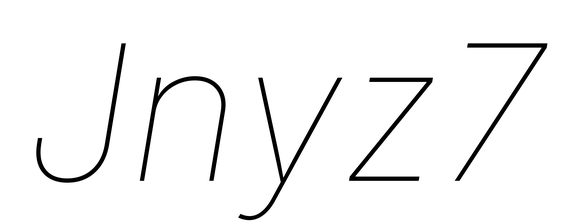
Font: Inter-Italic_Thin_Italic